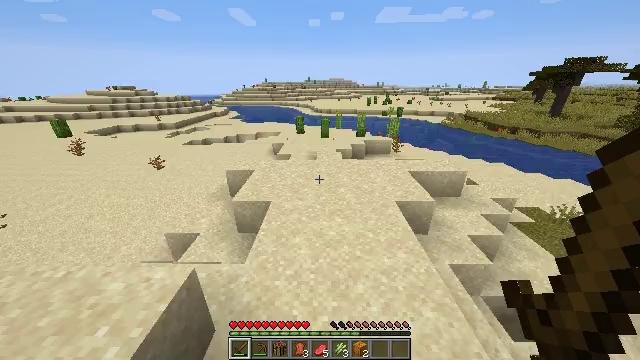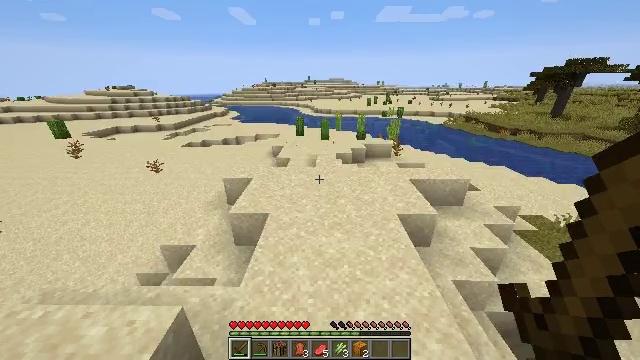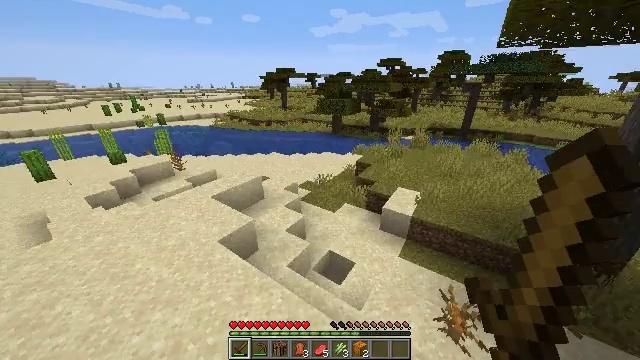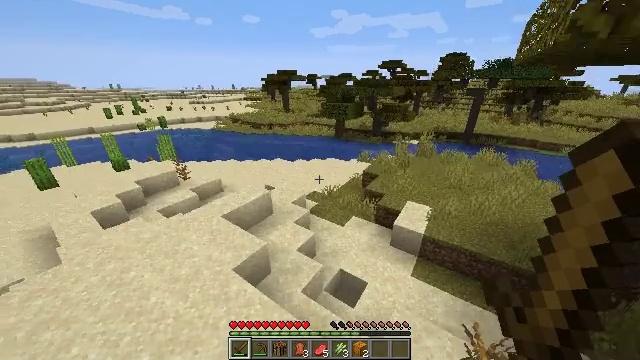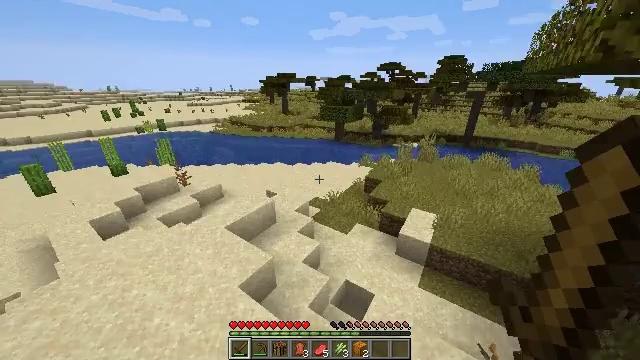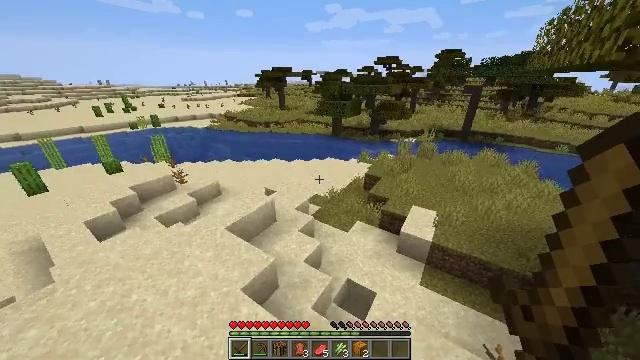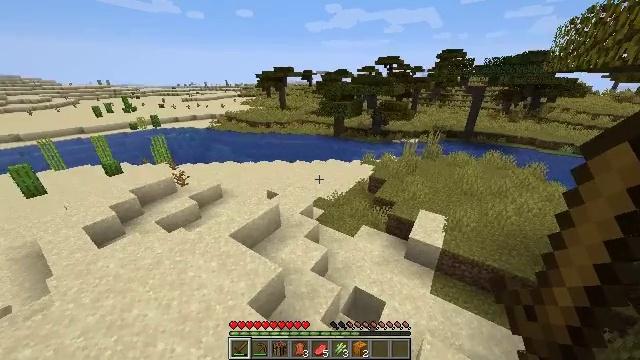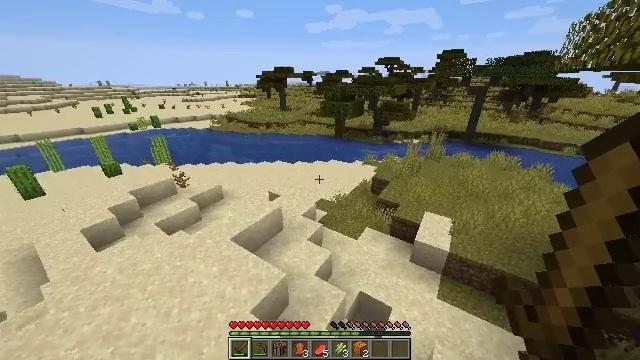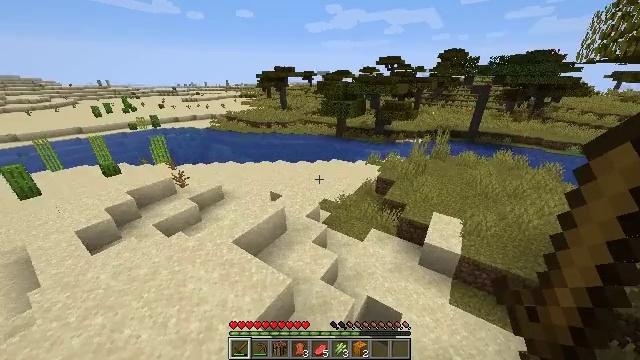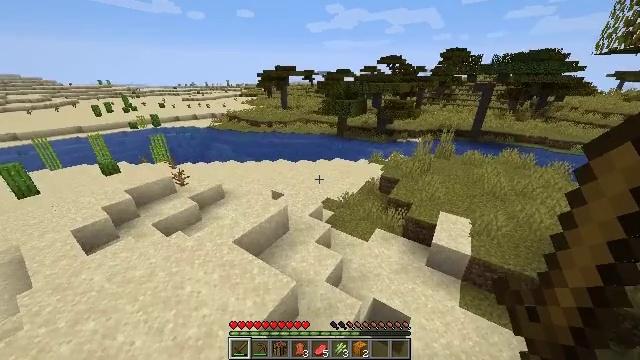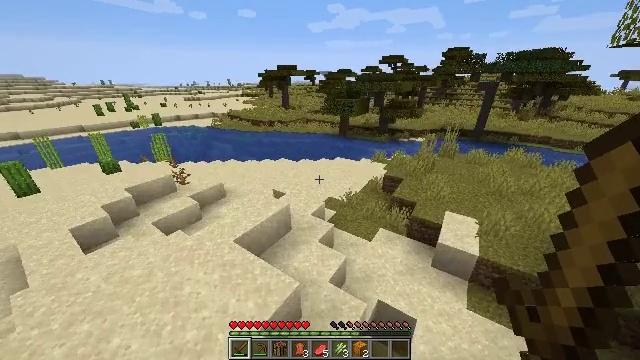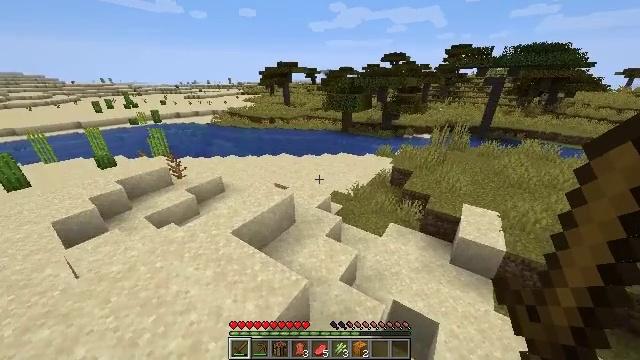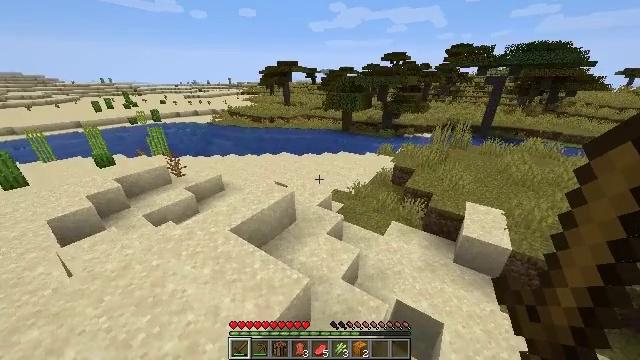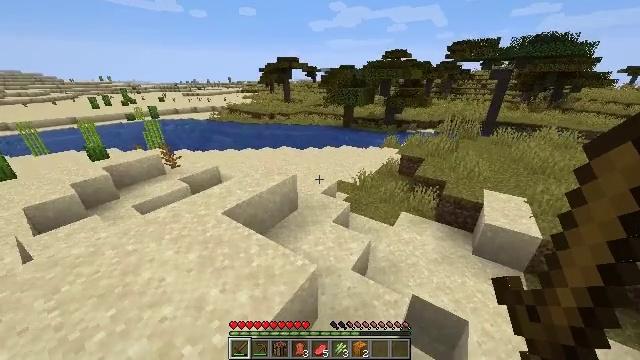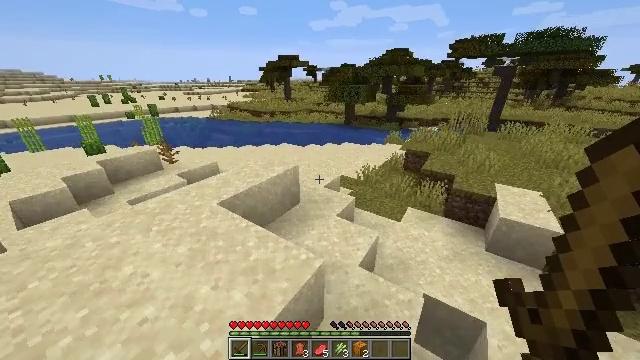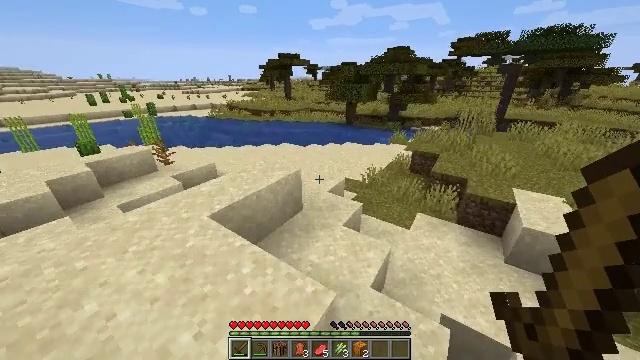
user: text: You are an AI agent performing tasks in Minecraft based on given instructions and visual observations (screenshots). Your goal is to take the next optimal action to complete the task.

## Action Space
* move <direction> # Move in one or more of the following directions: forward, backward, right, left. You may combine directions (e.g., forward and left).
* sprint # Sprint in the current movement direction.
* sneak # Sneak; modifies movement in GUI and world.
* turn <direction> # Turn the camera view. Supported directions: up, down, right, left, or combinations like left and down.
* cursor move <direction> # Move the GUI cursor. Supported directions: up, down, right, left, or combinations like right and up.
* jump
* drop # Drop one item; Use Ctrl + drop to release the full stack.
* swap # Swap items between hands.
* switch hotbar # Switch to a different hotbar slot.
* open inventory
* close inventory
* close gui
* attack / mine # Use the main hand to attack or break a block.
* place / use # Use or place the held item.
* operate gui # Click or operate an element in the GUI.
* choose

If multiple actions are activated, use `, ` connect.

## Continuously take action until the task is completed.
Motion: motion action
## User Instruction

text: Harvest sugar cane from the plant.
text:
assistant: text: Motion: move forward, sprint, jump
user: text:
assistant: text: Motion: move forward, sprint, turn right, jump
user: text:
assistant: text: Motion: move forward, sprint
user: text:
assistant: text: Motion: move forward, sprint
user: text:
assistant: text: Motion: move forward, sprint, turn down
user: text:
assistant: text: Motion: move forward, sprint
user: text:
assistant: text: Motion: move forward, sprint
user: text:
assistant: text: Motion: move forward, sprint
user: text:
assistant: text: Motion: move forward, sprint
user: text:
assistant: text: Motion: move forward, sprint
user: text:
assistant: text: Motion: move forward, sprint
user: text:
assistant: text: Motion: move forward, sprint
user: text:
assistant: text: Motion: move forward, sprint
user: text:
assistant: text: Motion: move forward, sprint
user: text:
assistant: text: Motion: move forward, sprint
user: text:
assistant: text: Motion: move forward, sprint
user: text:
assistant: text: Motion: move forward, sprint
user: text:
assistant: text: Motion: move forward, sprint
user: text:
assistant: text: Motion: move forward, sprint
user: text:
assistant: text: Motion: move forward, sprint
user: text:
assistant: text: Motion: move forward, sprint
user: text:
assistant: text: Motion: move forward, sprint
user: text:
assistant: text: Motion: move forward, sprint
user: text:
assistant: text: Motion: move forward, sprint
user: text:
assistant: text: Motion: move forward, sprint
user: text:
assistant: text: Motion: move forward, sprint
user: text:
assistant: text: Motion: move forward, sprint
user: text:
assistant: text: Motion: move forward, sprint
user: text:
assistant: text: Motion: move forward, sprint
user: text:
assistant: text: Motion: move forward, sprint